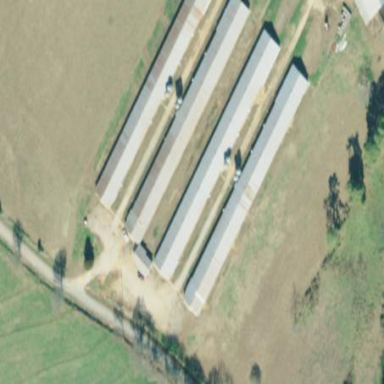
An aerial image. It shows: Poultry house.